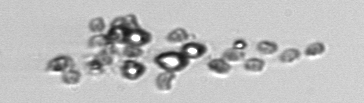
Label: Phaeocystis